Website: bh-photo
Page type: customer-info-address
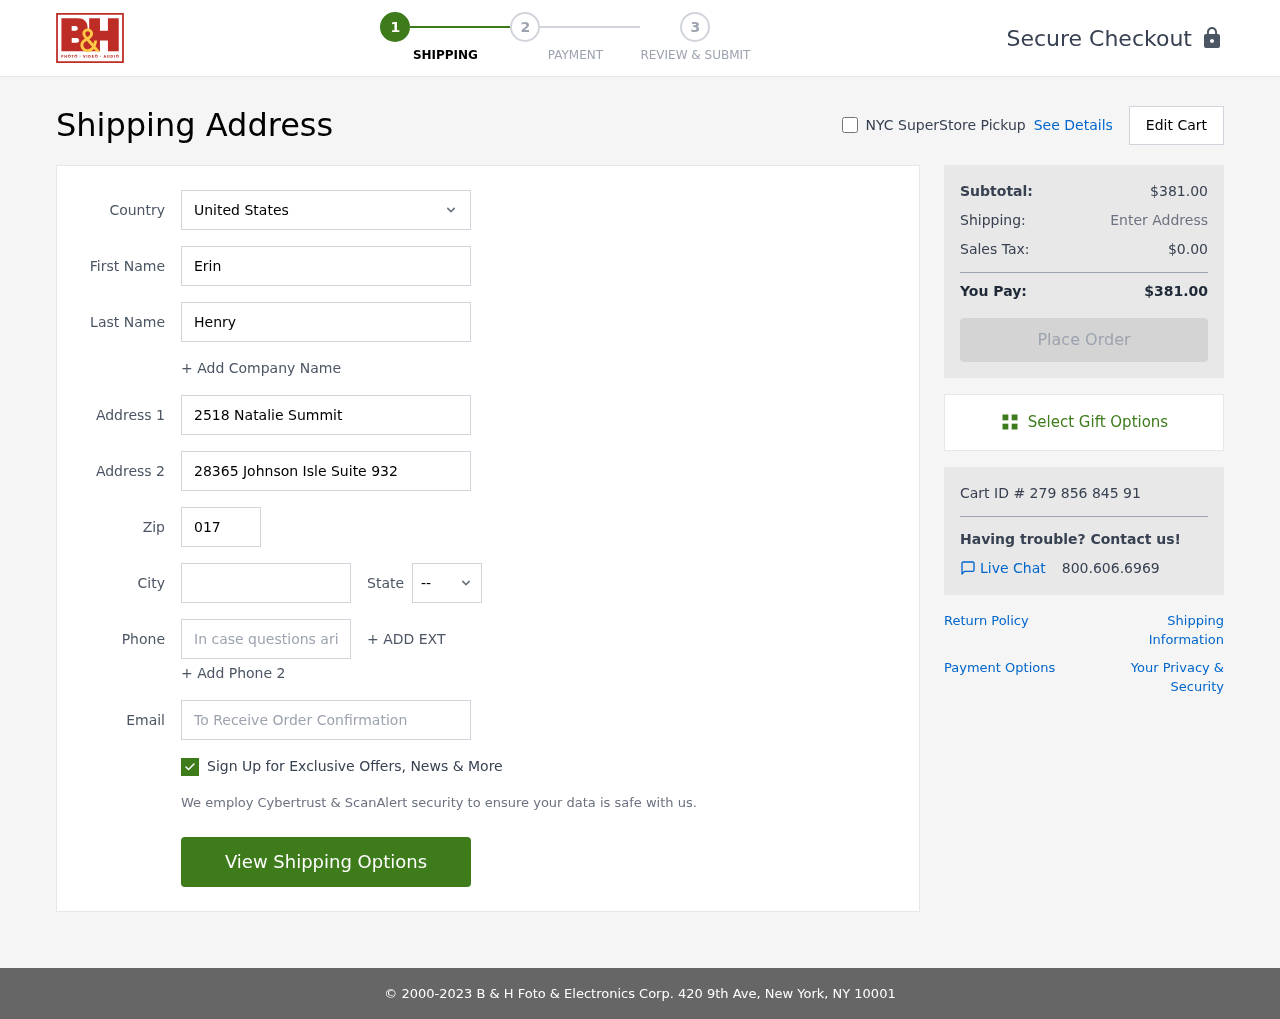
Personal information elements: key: PII_CITY
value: Parkerport
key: PII_COUNTRY
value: United States
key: PII_EMAIL
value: erin.henry@yahoo.com
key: PII_FIRSTNAME
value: Erin
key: PII_LASTNAME
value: Henry
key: PII_PHONE
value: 2123160569
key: PII_POSTCODE
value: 01766
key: PII_STATE_ABBR
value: RI
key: PII_STREET
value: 2518 Natalie Summit
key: PII_STREET2
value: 28365 Johnson Isle Suite 932
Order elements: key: ORDER_SUBTOTAL
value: $381.00
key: ORDER_TAX
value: $0.00
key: ORDER_TOTAL
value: $381.00
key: ORDER_ID
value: Cart ID # 279 856 845 91